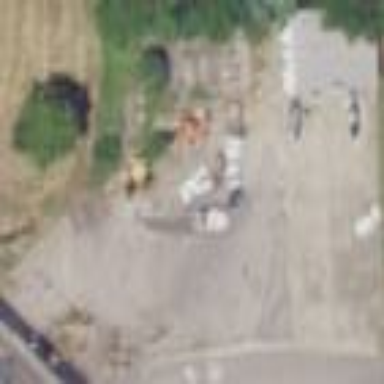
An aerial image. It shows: Rest area on the road.